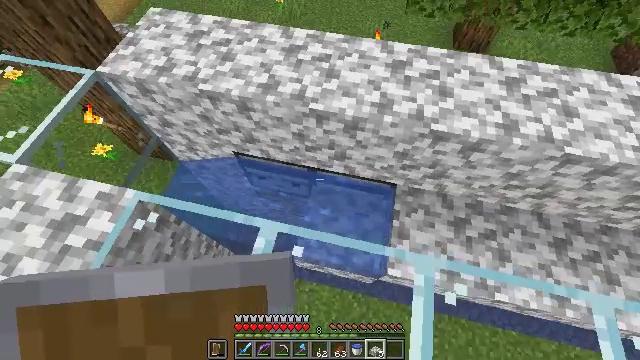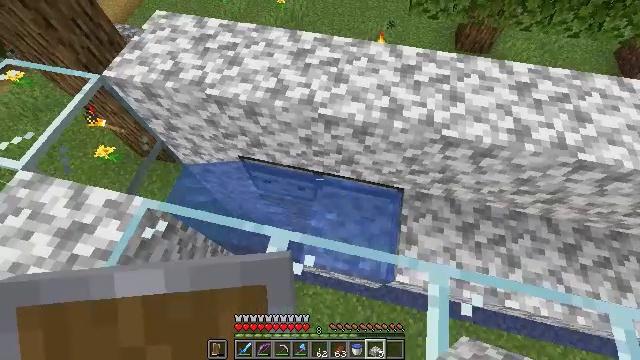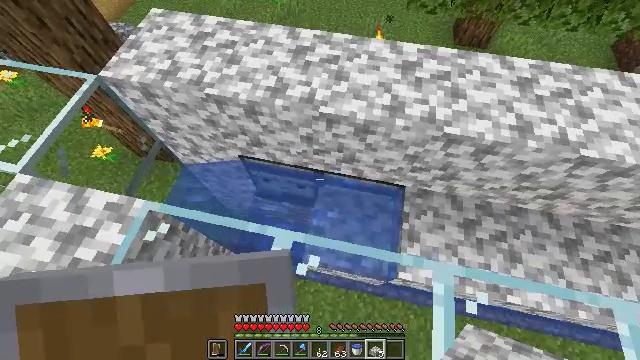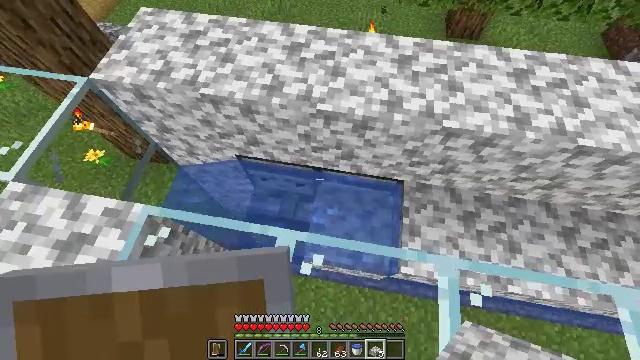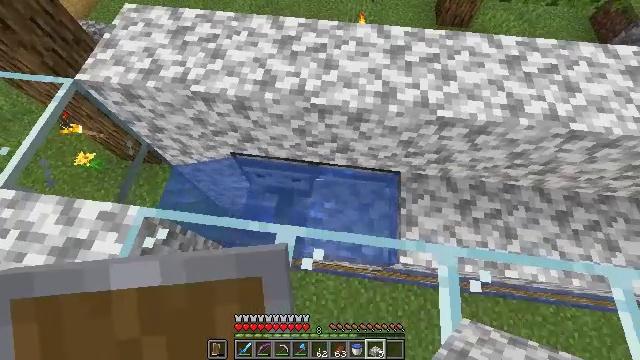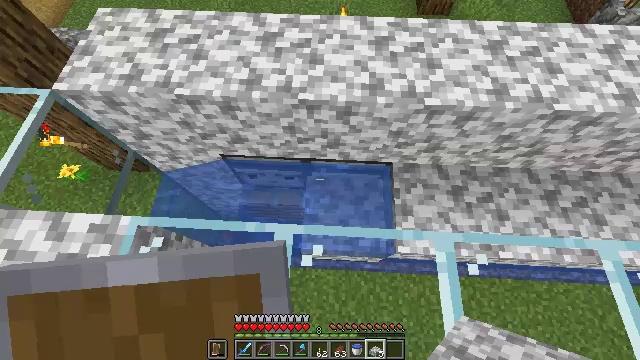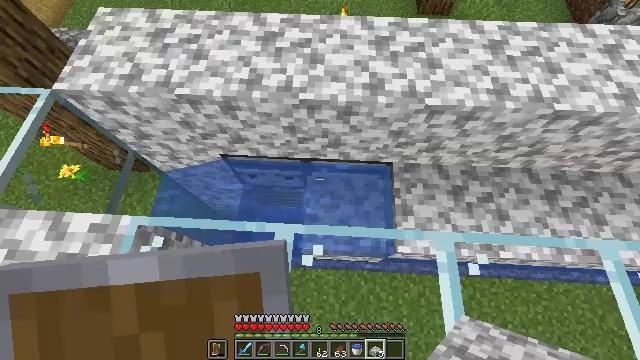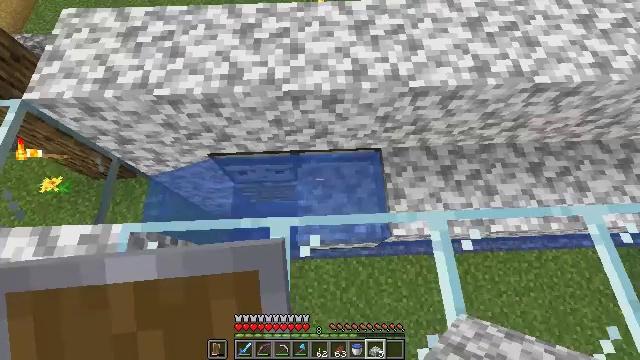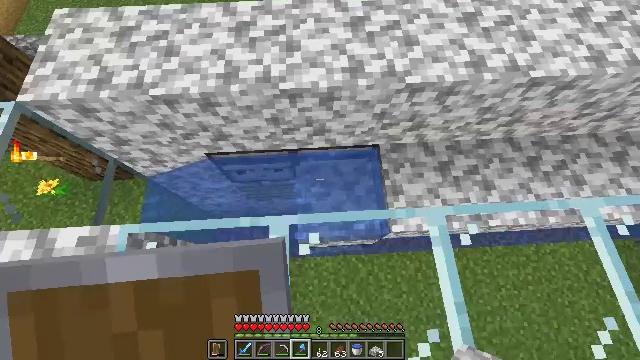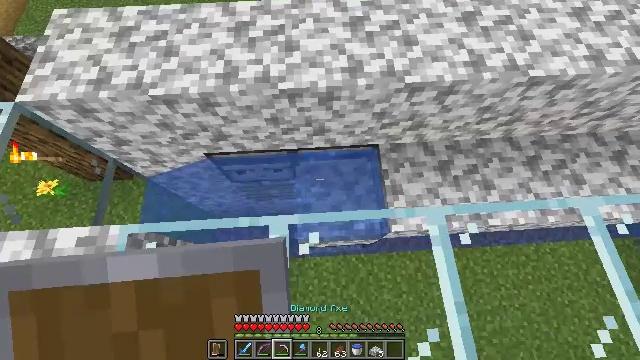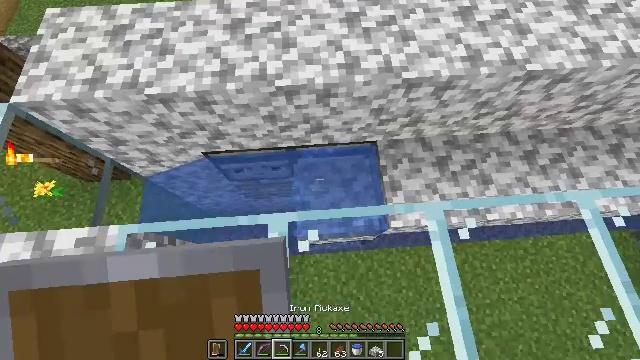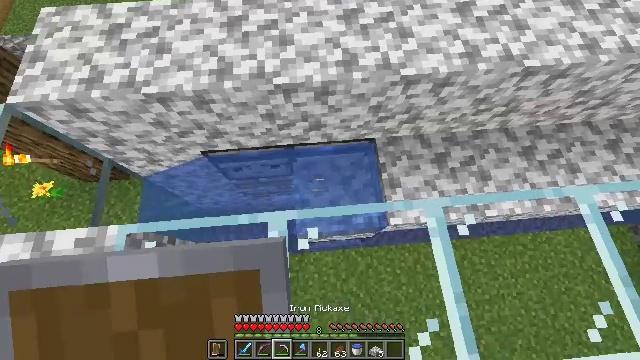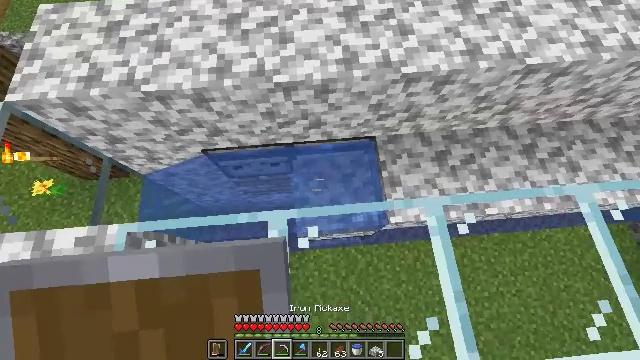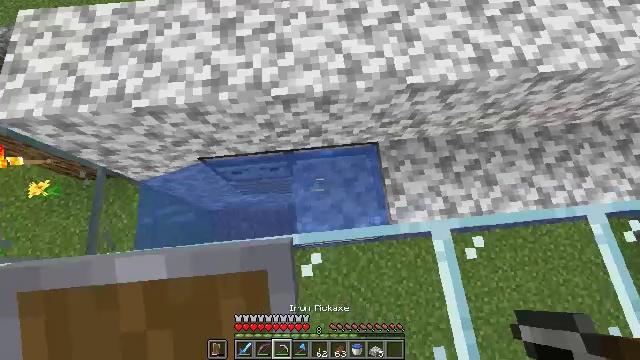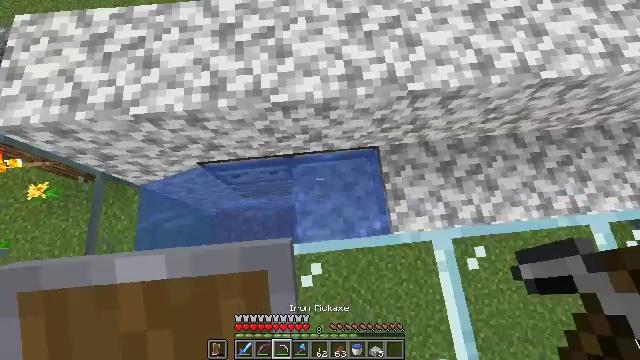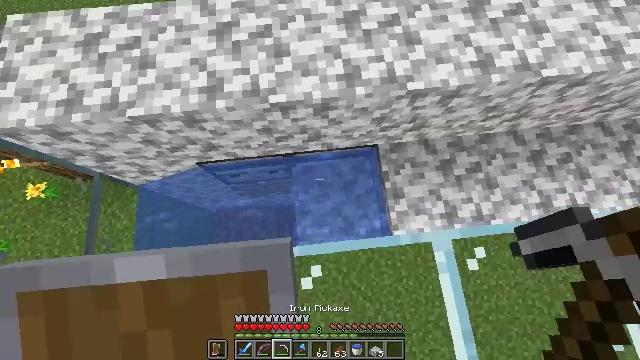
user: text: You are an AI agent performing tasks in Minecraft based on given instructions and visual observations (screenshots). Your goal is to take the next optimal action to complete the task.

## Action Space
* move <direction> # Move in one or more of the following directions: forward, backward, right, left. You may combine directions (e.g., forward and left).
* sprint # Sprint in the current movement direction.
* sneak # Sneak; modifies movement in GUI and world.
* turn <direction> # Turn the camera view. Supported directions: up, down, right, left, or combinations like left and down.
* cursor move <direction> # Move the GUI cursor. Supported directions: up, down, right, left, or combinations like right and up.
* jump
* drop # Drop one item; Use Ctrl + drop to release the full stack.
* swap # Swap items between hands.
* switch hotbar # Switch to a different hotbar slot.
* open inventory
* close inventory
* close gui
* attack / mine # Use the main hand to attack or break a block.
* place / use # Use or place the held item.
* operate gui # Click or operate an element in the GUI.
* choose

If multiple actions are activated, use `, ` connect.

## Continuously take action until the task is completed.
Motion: motion action
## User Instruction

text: Collect diorite slabs by mining.
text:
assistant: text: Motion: no_op
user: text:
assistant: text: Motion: no_op
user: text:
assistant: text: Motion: turn right
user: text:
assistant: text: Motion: turn right and down
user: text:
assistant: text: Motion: turn right
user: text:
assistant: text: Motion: no_op
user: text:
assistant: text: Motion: turn right and down
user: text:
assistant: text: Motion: turn right, switch to hotbar 4
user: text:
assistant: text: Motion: switch to hotbar 3
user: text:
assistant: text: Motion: switch to hotbar 3
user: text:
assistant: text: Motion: no_op
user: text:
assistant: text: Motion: move forward
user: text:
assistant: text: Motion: move forward, turn down
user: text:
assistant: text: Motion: no_op
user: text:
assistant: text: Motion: no_op
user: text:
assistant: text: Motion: sneak
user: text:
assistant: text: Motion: sneak, turn right and down
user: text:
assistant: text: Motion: sneak
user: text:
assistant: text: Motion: sneak
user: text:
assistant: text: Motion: no_op
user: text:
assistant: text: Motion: attack / mine
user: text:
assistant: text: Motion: attack / mine
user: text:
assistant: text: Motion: attack / mine
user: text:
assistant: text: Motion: attack / mine
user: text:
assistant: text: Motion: attack / mine
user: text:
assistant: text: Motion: attack / mine
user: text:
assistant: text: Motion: attack / mine
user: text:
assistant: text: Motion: attack / mine
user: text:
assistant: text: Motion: attack / mine
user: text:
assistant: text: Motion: attack / mine